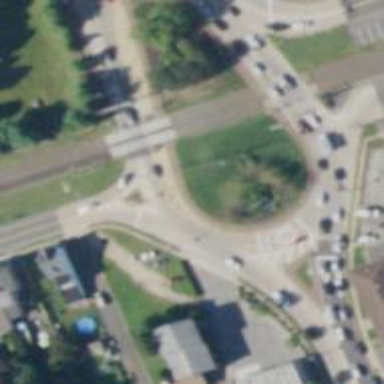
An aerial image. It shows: Circular junction on trunk highway.